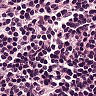
Metastatic tissue present: no